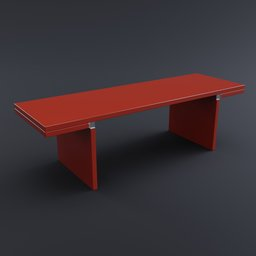
Label: furniture